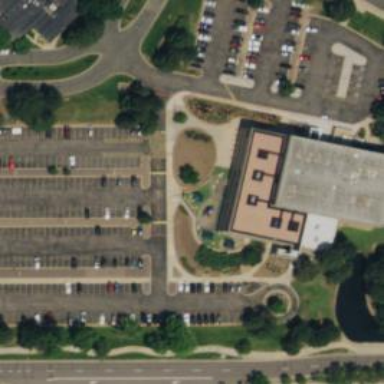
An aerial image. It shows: Office building.